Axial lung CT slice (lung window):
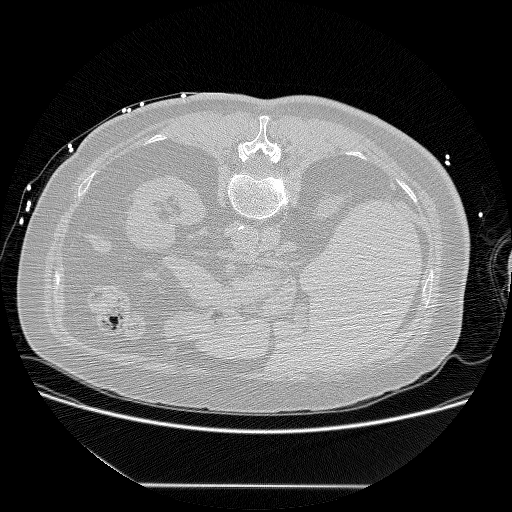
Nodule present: no